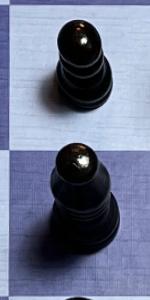
Label: Bishop_Black